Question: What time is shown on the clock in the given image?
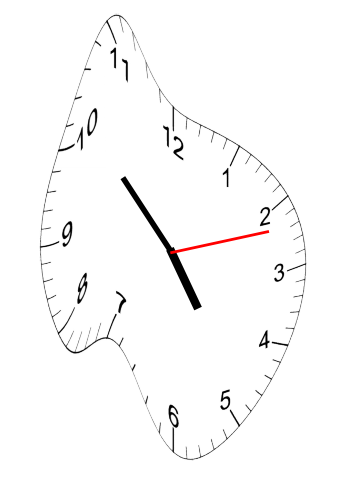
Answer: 04:52:12